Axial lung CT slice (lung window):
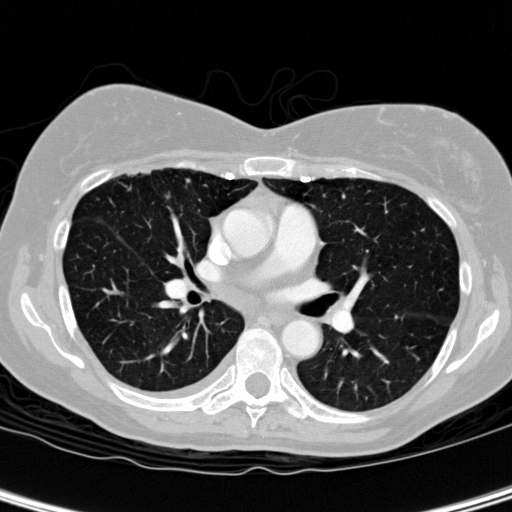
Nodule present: no